Question: I got a Column Series that looks like this:
As you can see i got lots of columns, that I need to group somehow. A group consists out of 1 shuttle and for each shuttle there are 5 nests. My preferred form of grouping would be a, the nest written underneath each column and the shuttle again underneath. Between groups there should be a vertical line or some space to separate them. If this isn't possible I would greatly appreciate any other suggestions.
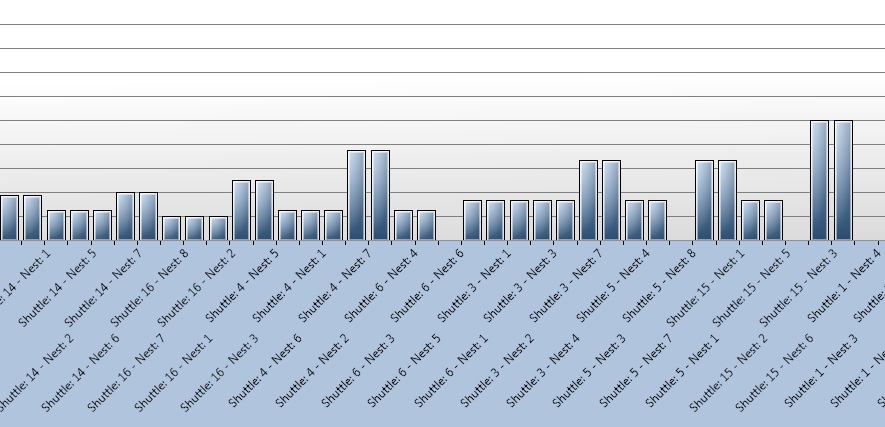
Answer: create a datatable with a column for each nest( so total five columns) , add five column series to the chart , DependentValueBinding to each column name, set ItemsSource to datatable( same for each column series).
Let me know if you want the code.